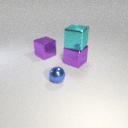
large purple metal cube behind large purple metal cube